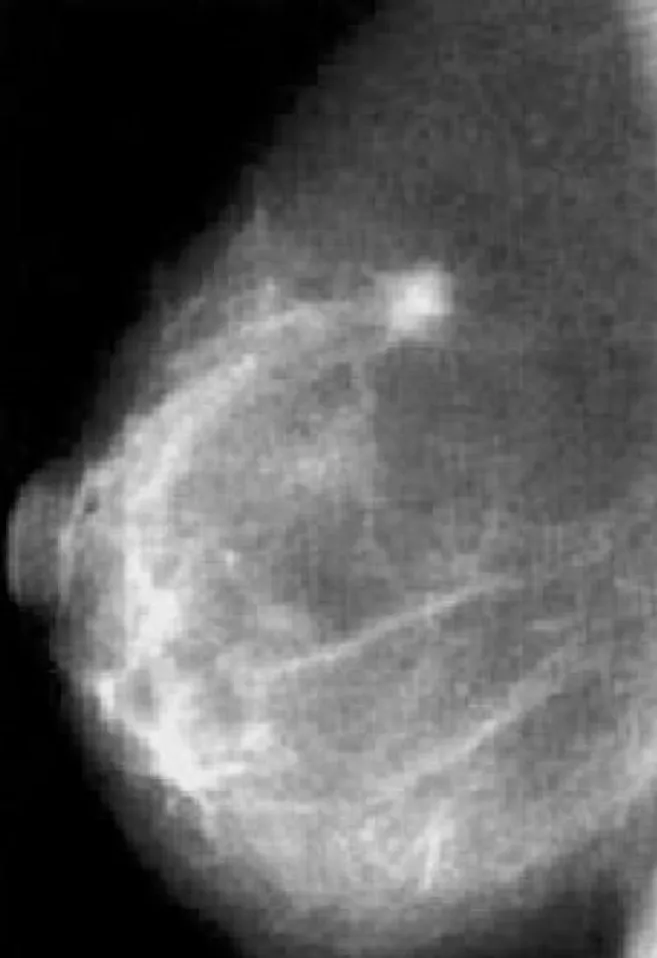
Baseline mammography showing pathological lump in the right breast.
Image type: radiology (x_ray)